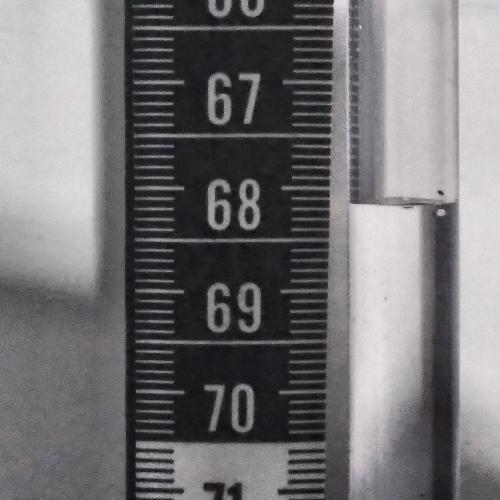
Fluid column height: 68.2 cm